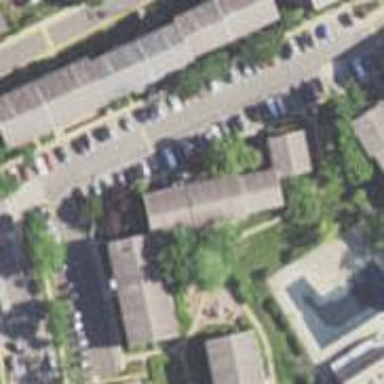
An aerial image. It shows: Parking area with surface.